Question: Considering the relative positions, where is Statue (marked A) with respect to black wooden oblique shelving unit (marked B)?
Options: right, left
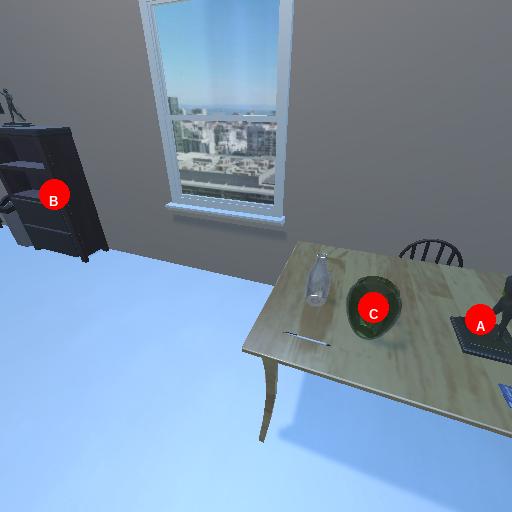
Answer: right